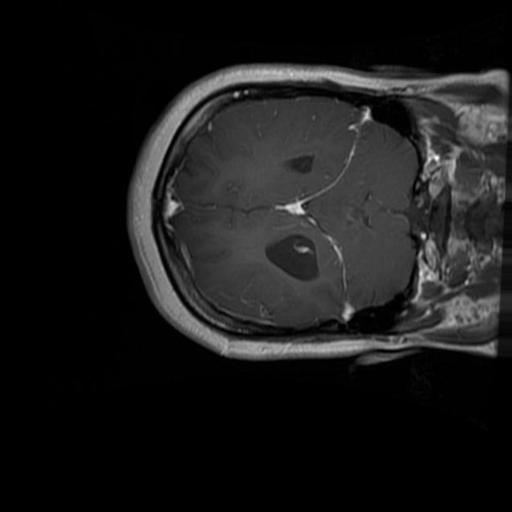
Label: brain_glioma